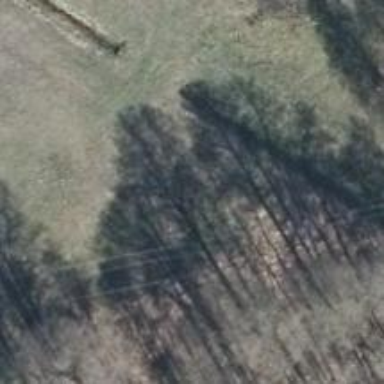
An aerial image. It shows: Power pole.